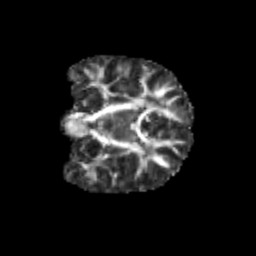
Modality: FA
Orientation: coronal
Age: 9
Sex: female
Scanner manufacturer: siemens
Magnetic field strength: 3 T
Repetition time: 3.8 s
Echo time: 0.07 s